Aerial crown-view tile of a tropical tree (Barro Colorado Island, Panama), acquired 20250818:
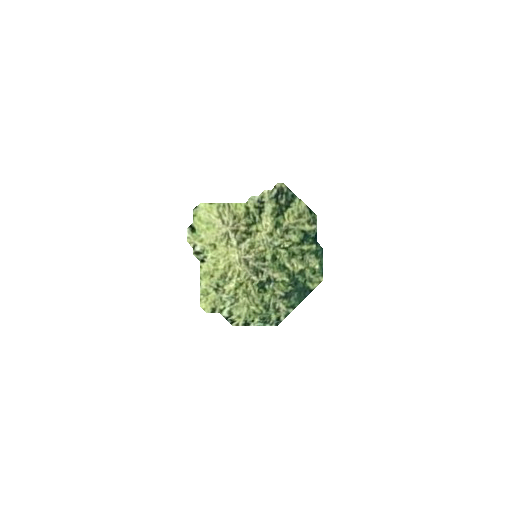
Species: Quararibea stenophylla
GBIF accepted scientific name: Quararibea stenophylla
Crown area: 20.393 m²